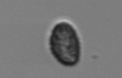
Label: Pseudochattonella_farcimen